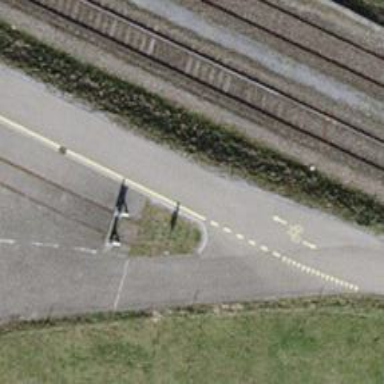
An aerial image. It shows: Railway buffer stop.